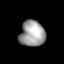
Tissue: lung
Cell type: Epithelial cells
Senescence score: 0.5442
Nuclear area (px): 638
Mean DAPI intensity: 158.696